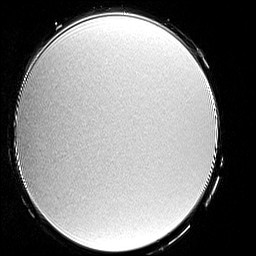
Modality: T2w
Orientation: coronal
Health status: healthy
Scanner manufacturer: siemens
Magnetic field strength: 3 T
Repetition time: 4.8 s
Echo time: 0.458 s